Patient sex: M
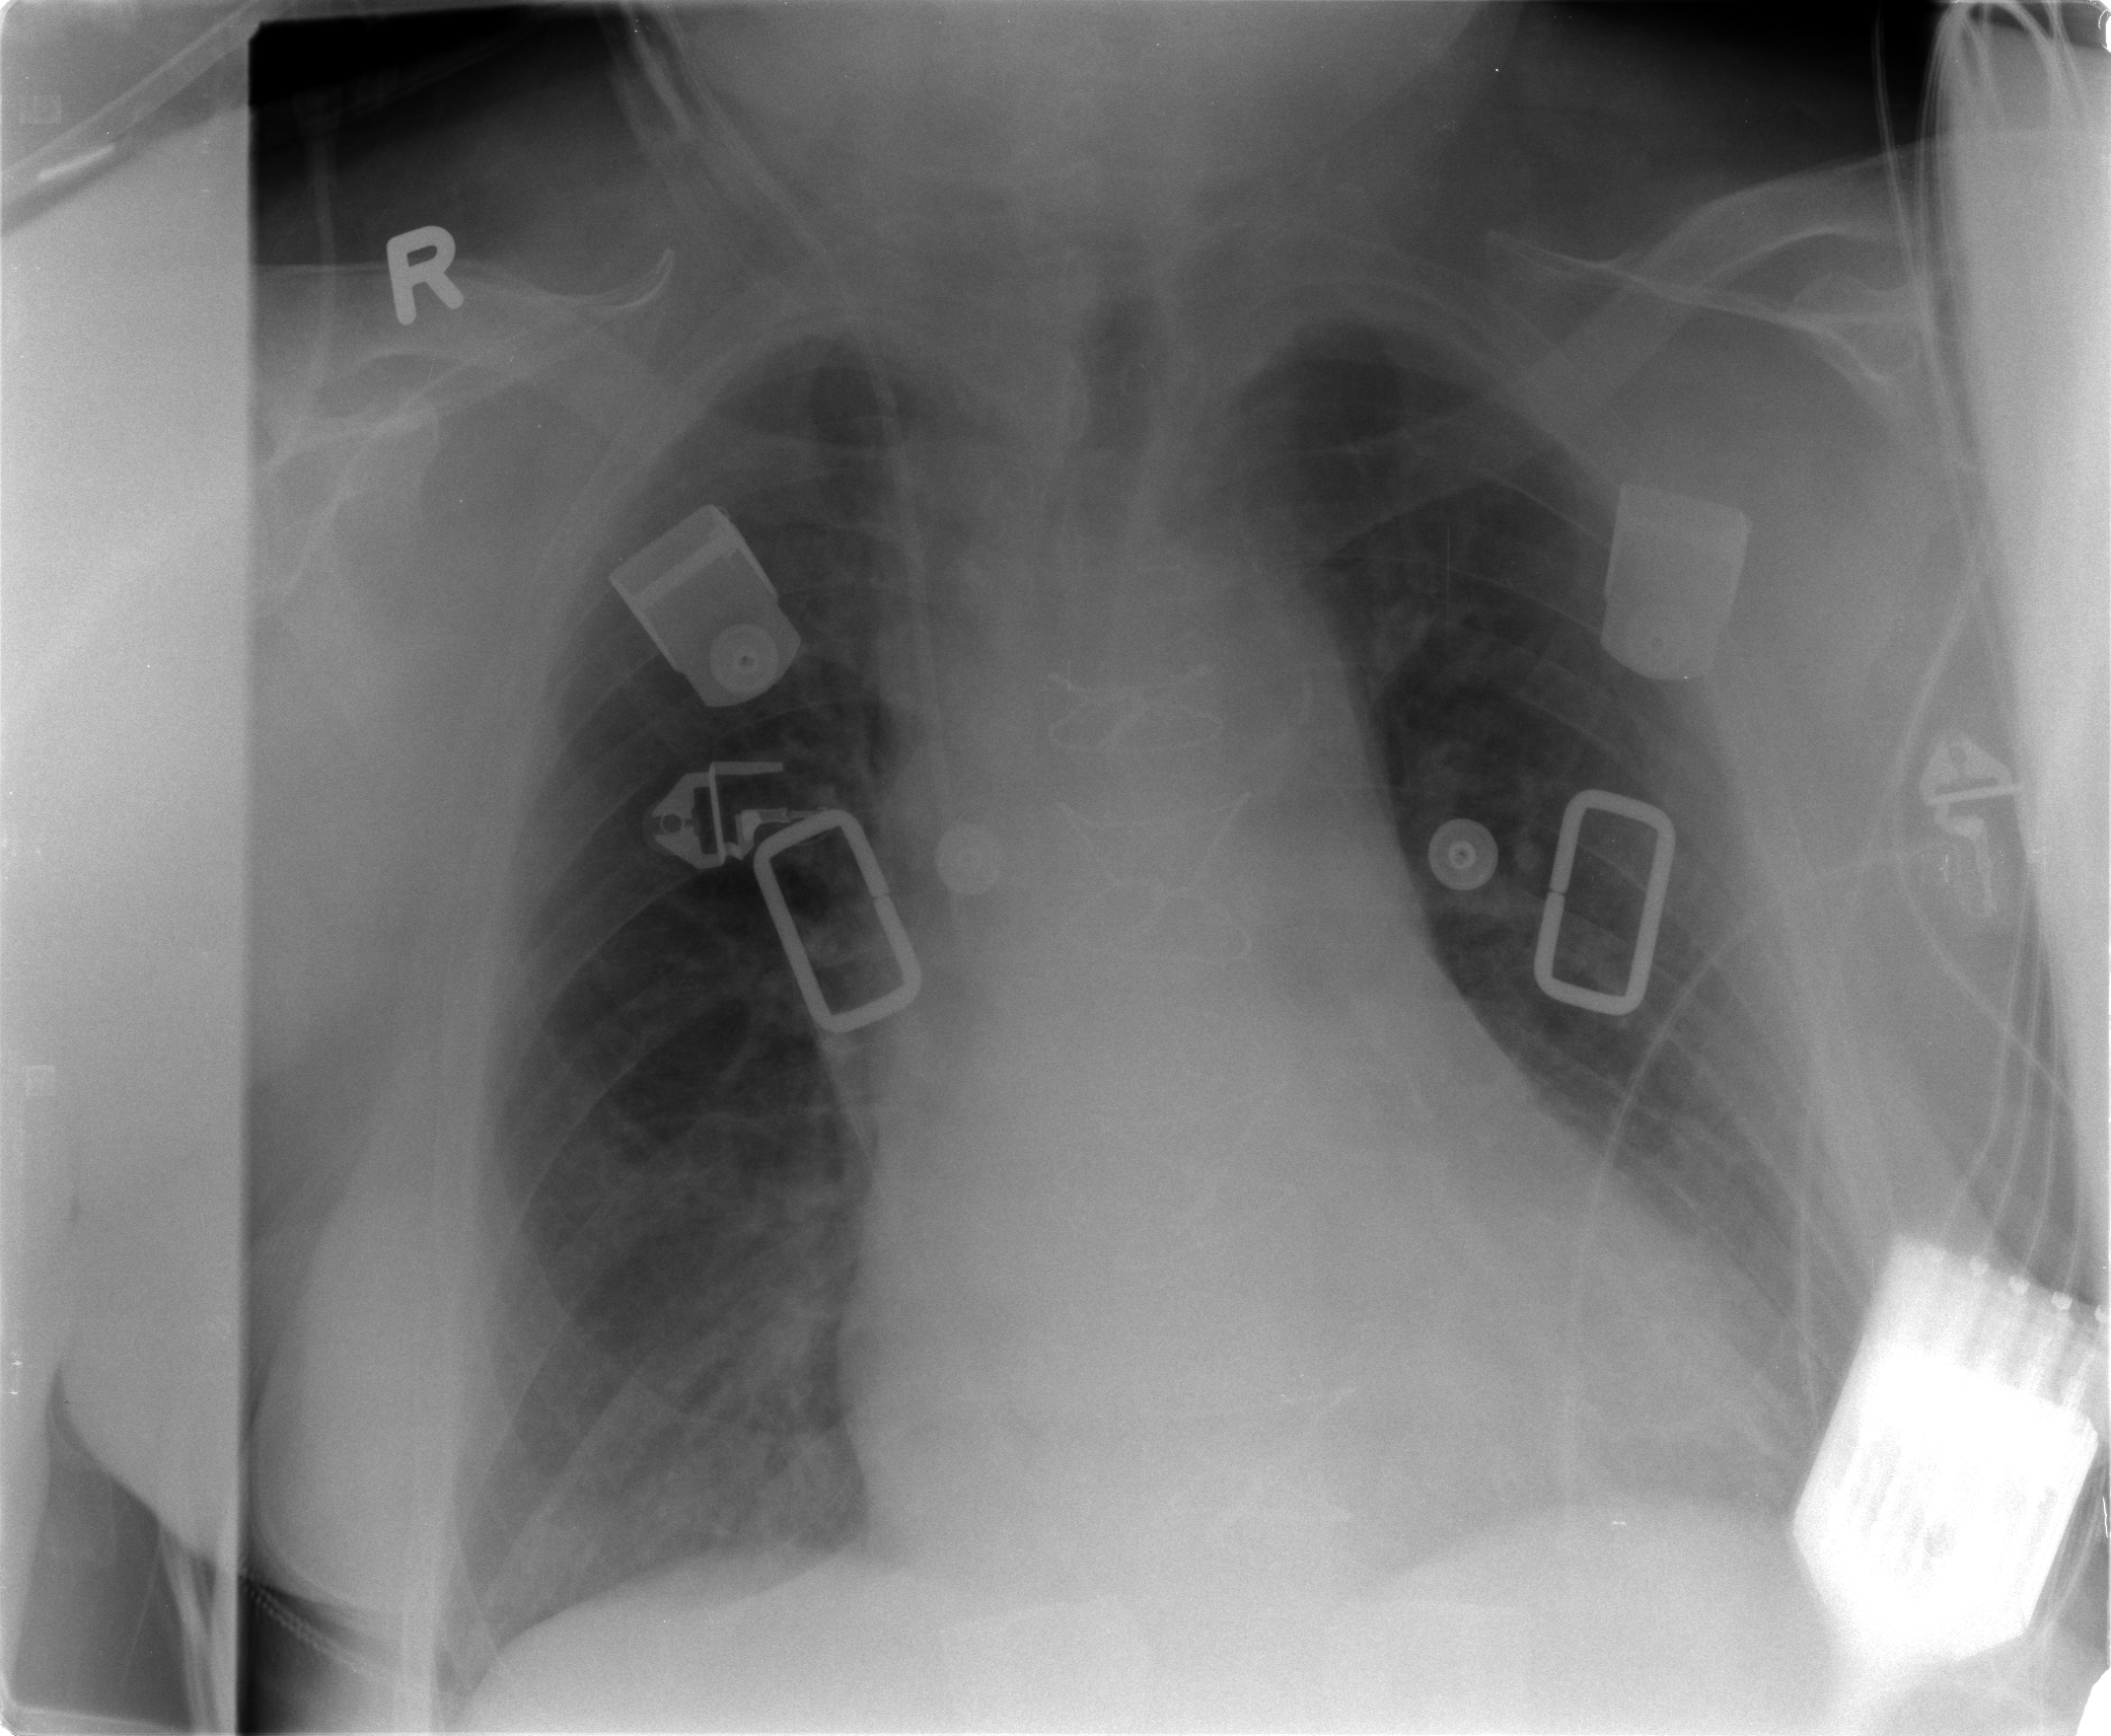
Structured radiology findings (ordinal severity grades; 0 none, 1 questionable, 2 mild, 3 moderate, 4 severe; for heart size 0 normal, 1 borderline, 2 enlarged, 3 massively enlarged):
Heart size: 2
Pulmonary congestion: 2
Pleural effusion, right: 0
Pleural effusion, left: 0
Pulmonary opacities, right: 0
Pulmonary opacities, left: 0
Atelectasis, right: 2
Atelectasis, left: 1